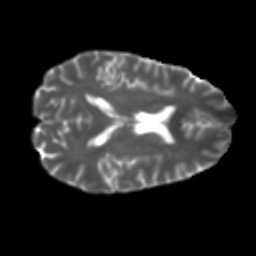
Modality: T2w
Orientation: axial
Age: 26
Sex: male
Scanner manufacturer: ge
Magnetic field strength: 3 T
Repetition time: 7.8 s
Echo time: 0.061 s